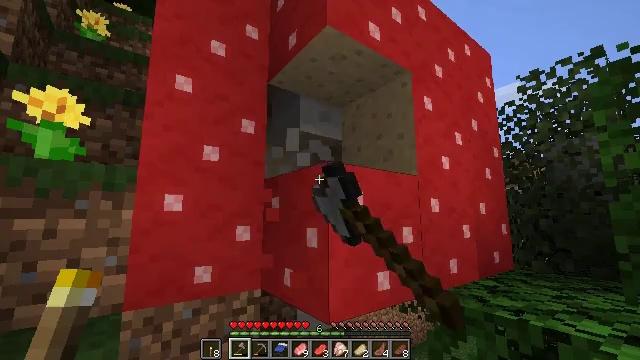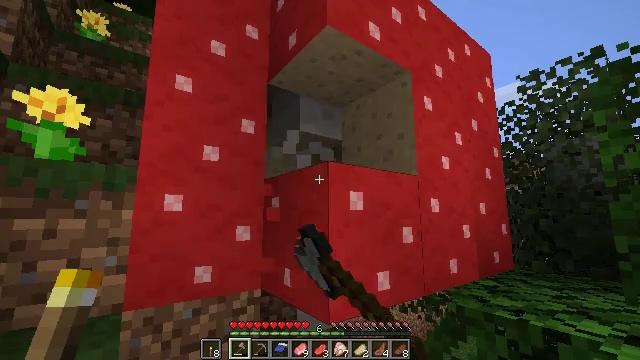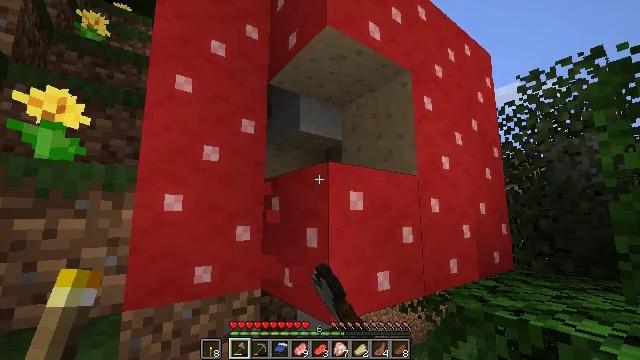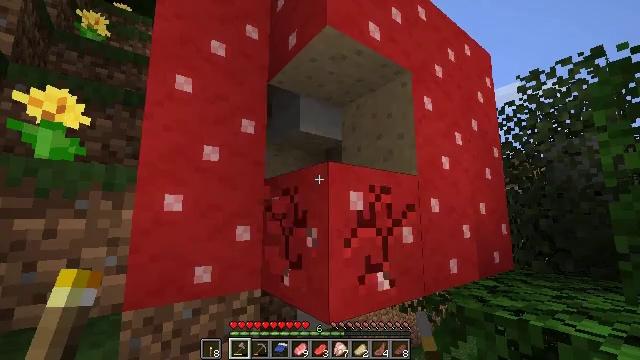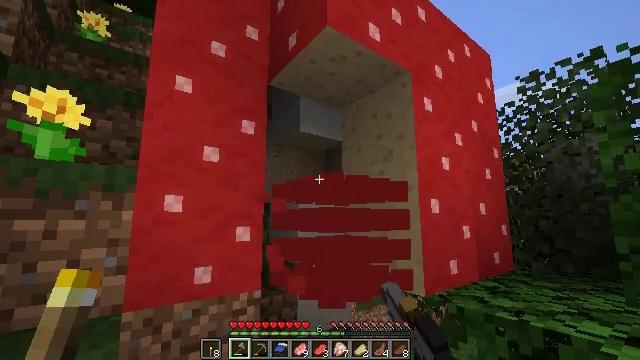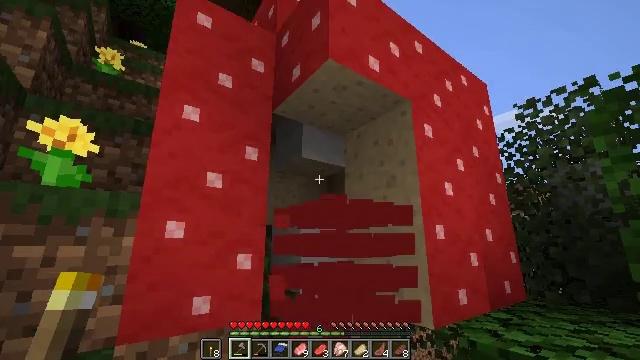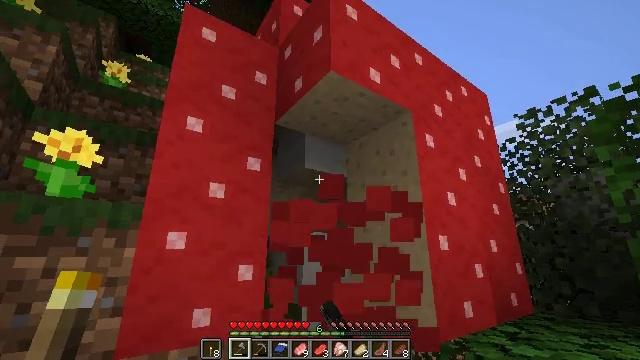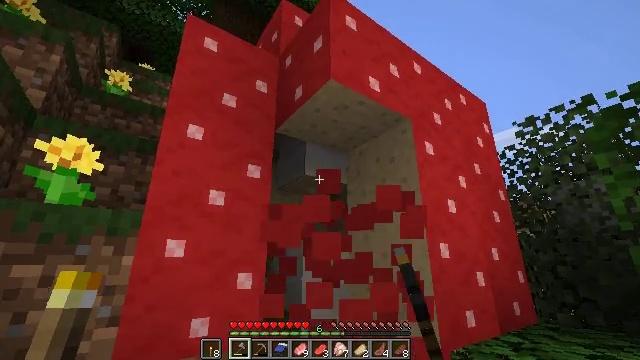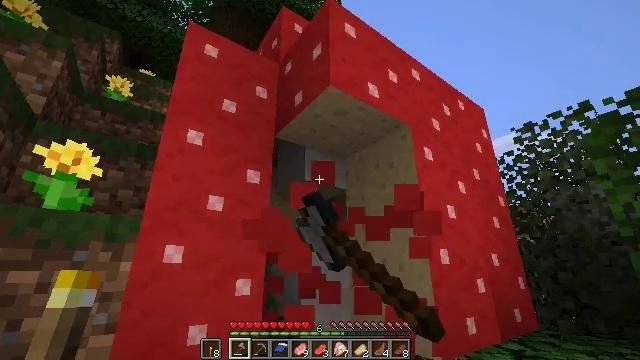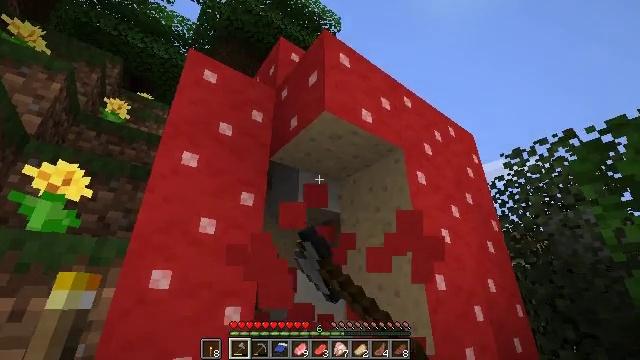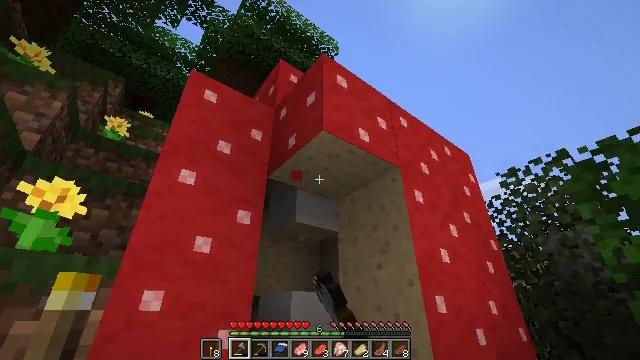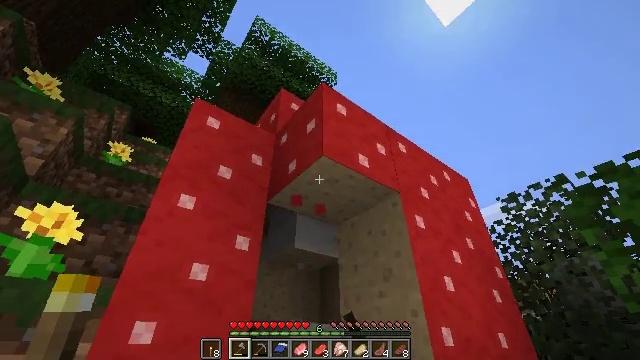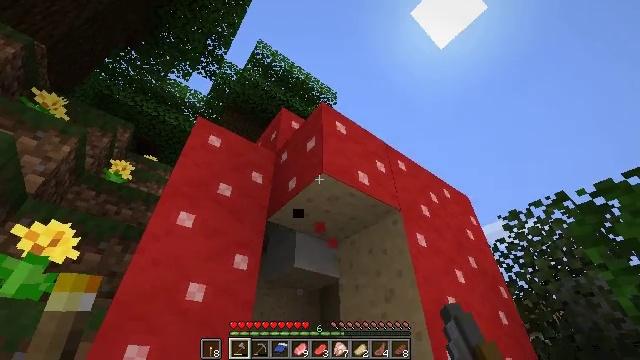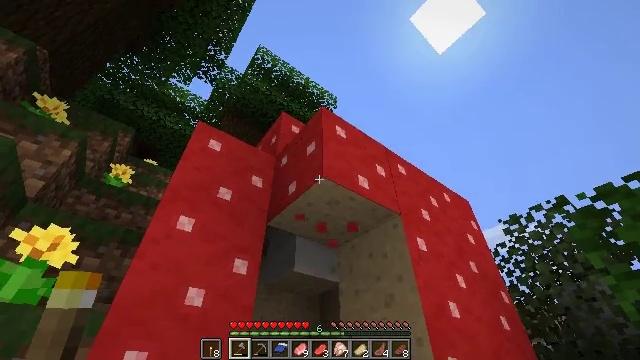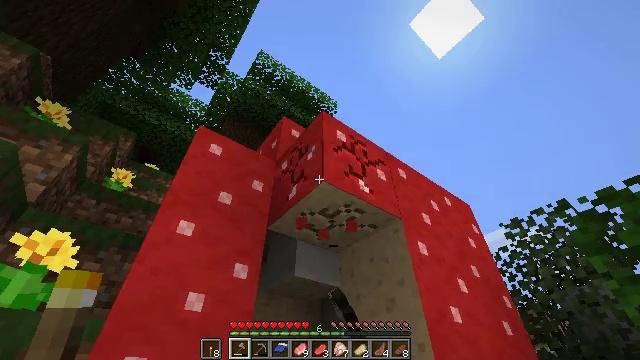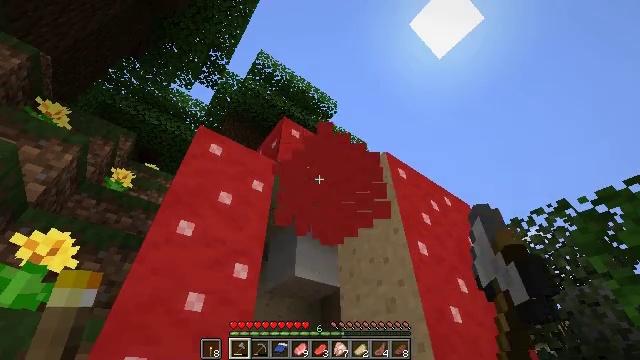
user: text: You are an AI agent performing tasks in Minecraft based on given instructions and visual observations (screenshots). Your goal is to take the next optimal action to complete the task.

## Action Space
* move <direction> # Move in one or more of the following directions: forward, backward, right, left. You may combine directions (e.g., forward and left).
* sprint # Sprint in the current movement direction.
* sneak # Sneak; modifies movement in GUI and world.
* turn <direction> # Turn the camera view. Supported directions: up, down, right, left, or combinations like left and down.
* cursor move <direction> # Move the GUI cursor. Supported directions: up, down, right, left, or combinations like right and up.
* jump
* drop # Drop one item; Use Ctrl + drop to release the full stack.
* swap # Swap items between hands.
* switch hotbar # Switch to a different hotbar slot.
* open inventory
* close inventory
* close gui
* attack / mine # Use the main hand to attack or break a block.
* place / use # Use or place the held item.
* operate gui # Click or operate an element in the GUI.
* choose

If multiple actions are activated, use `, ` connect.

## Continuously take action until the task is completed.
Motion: motion action
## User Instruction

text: Gather red mushroom blocks from the giant mushroom.
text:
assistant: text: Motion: attack / mine
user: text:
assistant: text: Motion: attack / mine
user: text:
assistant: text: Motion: attack / mine
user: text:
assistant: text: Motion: attack / mine
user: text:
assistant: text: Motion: turn up, attack / mine
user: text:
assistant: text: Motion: turn up, attack / mine
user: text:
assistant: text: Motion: turn up, attack / mine
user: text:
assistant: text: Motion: turn up, attack / mine
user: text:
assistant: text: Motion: turn right and up, attack / mine
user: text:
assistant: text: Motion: turn up, attack / mine
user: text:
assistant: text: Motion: turn up, attack / mine
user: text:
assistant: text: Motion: turn up, attack / mine
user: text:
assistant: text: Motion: attack / mine
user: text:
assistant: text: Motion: attack / mine
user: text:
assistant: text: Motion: attack / mine
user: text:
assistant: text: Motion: attack / mine
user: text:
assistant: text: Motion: attack / mine
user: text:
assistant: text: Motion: attack / mine
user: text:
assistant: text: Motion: turn down, attack / mine
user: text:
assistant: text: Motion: turn right and down, attack / mine
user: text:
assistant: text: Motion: turn right and down, attack / mine
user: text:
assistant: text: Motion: turn down, attack / mine
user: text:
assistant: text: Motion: turn down, attack / mine
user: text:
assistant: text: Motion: attack / mine
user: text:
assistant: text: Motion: attack / mine
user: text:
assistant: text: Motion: attack / mine
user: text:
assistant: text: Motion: attack / mine
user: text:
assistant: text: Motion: attack / mine
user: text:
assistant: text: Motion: move forward, attack / mine
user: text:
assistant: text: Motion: move forward, attack / mine